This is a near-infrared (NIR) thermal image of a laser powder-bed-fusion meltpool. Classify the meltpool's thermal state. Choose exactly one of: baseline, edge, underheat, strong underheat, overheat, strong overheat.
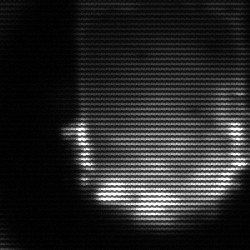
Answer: baseline